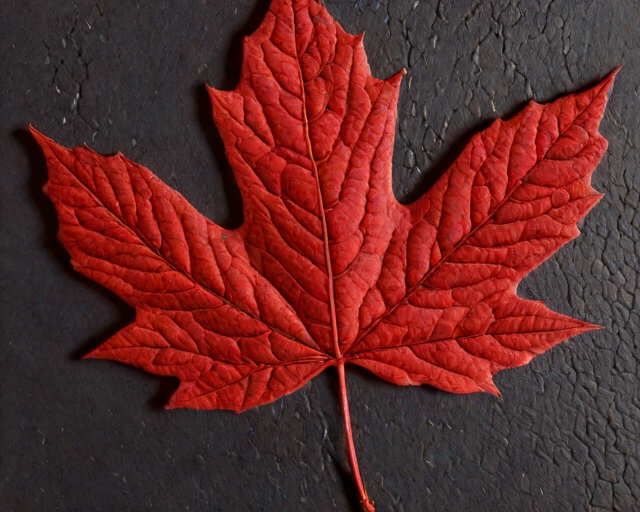
Category: Halloween